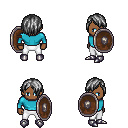
a pixel art fantasy rpg character, male body template, human, dark skin, teal long-sleeve shirt, white pants, gray bangs hairstyle, metal boots, shield, four views (front, back, left, right), 2x2 character sprite sheet, small pixel art, hard edges, no anti-aliasing